Question: I'm continuing on making a Loot Bot simulator and I've nearly finished the Item Log! The button works and lists the items collected. Now I want it to colour the text based on whether it was Normal, Rare, Epic or Legendary. It says what type of rarity it is at the start of it. Any easy ways?
Also I want it to show the amount of Legendaries, Epics, Rares and Normals they have. It should be in the image below as well.
The blue bit circled is what I want changing:

HTML:
'''
<!DOCTYPE html>
<html>
<head>
<title>Home |OWLBS</title>
<link rel="icon" type="image/png" href="favicon.png">
<link href="css/style.css" rel="stylesheet" type="text/css" />
<link href="css/animate.css" rel="stylesheet" type="text/css">
<link href="https://maxcdn.bootstrapcdn.com/font-awesome/4.6.3/css/font-awesome.min.css" rel="stylesheet" type=text/css>
<link href='https://fonts.googleapis.com/css?family=Open+Sans:300,400,500,600,700' rel='stylesheet' type='text/css'>
<link href='https://fonts.googleapis.com/css?family=Raleway:400,600,700' rel='stylesheet' type='text/css'>
<script src="https://ajax.googleapis.com/ajax/libs/jquery/2.1.4/jquery.min.js"></script>
<script type="text/javascript" src="js/chance.js"></script>
<script type="text/javascript" src="js/loot.js"></script>
<script type="text/javascript" src="js/spec-loot.js"></script>
<script type="text/javascript" src="js/engine.js"></script>
<body>
<header>
<nav>
<div class="grid">
<div class="grid__item large--one-third logo">
<h1>
<a href="index.html" class="logo"><span class="loot">OW</span><span class="junkie">LBS</span></a>
<span class="version">This is not made by me, I edited another file!</span>
</h1>
</div>
<div class="grid__item large--two-thirds medium-down--hide nav">
<ul>
<li><a href="about.html">About</a></li>
<li><a href="changelog.html">Changelog</a></li>
</ul>
</div>
</div>
</nav>
</header>
<div class="wrapper">
<div class="grid">
<div class="grid__item item-section">
<img id="box" src="images/loot-box.png" alt="Loot Box">
<ul id="crate"></ul>
</div>
</div>
</div>
<div class="small-wrapper">
<div class="grid">
<div class="grid__item center">
<a class="btn yellow" onclick="openBox()" onmouseover="shakeBox()">OPEN LOOT BOX</a>
<a class="btn blue btn-toggle" onclick="itemLog(this)" id="plus" href="#">Item Log <i id="bt" aria-hidden="true"></i></a>
<div class="grid__item center">
<ul id="itemlog" style="display: none;" class="in-use"></ul>
</div>
<div class="grid__item center stats">
<div class="grid center">
<div class="grid__item one-quarter small--one-whole">
<p>Normal: <span id="white-stat">0</span></p>
</div>
<div class="grid__item one-quarter small--one-whole">
<p>Rare: <span id="blue-stat">0</span></p>
</div>
<div class="grid__item one-quarter small--one-whole">
<p>Epic: <span id="purple-stat">0</span></p>
</div>
<div class="grid__item one-quarter small--one-whole">
<p>Legendary: <span id="orange-stat">0</span></p>
</div>
</div>
</div>
</div>
<div class="grid__item center">
<div class="note"> Only for overwatch fans!</div>
</div>
</div>
</div>
</body>
</html>
'''
JS(engine):
'''
var crate
var openSound = new Audio('open-box.ogg');
var results = [];
var isRunning = false;
$.fn.extend({
animateCss: function (animationName) {
var animationEnd = 'webkitAnimationEnd mozAnimationEnd MSAnimationEnd oanimationend animationend';
$(this).addClass('animated ' + animationName).one(animationEnd, function() {
$(this).removeClass('animated ' + animationName);
});
}
});
function itemLog(btn) {
var hide = document.getElementById("itemlog")
if (btn.id.match("plus")) {
btn.id = "minus";
hide.style.display = "block";
}
else {
btn.id = "plus";
hide.style.display = "none";
}
}
function openBox(){
if(isRunning == false){
//Reset Crate
results = [];
setTimeout(delay,1750);
setTimeout(hideBox,750);
setTimeout(deleteCards,1050);
openSound.play();
$('#box').animateCss('bounceOutUp');
$('#item0').animateCss('bounceOutUp');
$('#item1').animateCss('bounceOutUp');
$('#item2').animateCss('bounceOutUp');
$('#item3').animateCss('bounceOutUp');
isRunning = true;
}
}
function deleteCards(){
$( "#item0" ).remove();
$( "#item1" ).remove();
$( "#item2" ).remove();
$( "#item3" ).remove();
}
function hideBox(){
$( "#box" ).remove();
}
function delay(){
setTimeout(setBox,250);
}
function setBox(){
for(i = 0; i < 3; i++){
//Randomize Loot
crate = chance.weighted(loot, weights);
results.push(crate);
console.log(crate);
}
cratespec = chance.weighted(specloot, specweights);
results.push(cratespec);
endresults = chance.shuffle(results);
displayBox();
}
function displayBox(){
//Add to list
for(i = 0; i < endresults.length; i++){
var ul = document.getElementById("crate");
var li = document.createElement("li");
var span = document.createElement("span");
var node = document.createElement("LI");
span.appendChild(document.createTextNode(endresults[i]));
li.setAttribute("id", "item" + i);
ul.appendChild(li);
li.appendChild(span);
//Check Quality and Strip
var str = $("#item" + i).text();
console.log(str);
var textnode = document.createTextNode(str);
node.appendChild(textnode)
document.getElementById("itemlog").appendChild(node);
if(endresults[i].indexOf("Normal") !=-1){
$("#item" + i).addClass("normal animated bounceInDown");
$("#item" + i ).find('span').text(str.substring(7));
}
if (endresults[i].indexOf("Rare") !=-1){
$("#item" + i).addClass("rare animated bounceInDown");
$("#item" + i).find('span').text(str.substring(5));
}
if(endresults[i].indexOf("Epic") !=-1){
$("#item" + i).addClass("epic animated bounceInDown");
$("#item" + i).find('span').text(str.substring(5));
}
if(endresults[i].indexOf("Lgnd") !=-1){
$("#item" + i).addClass("legendary animated bounceInDown");
$("#item" + i).find('span').text(str.substring(5));
}
//Check Hero
//Generic
if(endresults[i].indexOf("Spray") || endresults[i].indexOf("Coins") !=-1){
$("#item" + i).addClass("generic");
}
//orisa
if(endresults[i].indexOf("Orisa") !=-1){
$("#item" + i).addClass("orisa");
}
//sombra
if(endresults[i].indexOf("Sombra") !=-1){
$("#item" + i).addClass("sombra");
}
//ana
if(endresults[i].indexOf("Ana") !=-1){
$("#item" + i).addClass("ana");
}
//bastion
if(endresults[i].indexOf("Bastion") !=-1){
$("#item" + i).addClass("bastion");
}
//dva
if(endresults[i].indexOf("D.Va") !=-1){
$("#item" + i).addClass("dva");
}
//genji
if(endresults[i].indexOf("Genji") !=-1){
$("#item" + i).addClass("genji");
}
//hanzo
if(endresults[i].indexOf("Hanzo") !=-1){
$("#item" + i).addClass("hanzo");
}
//junkrat
if(endresults[i].indexOf("Junkrat") !=-1){
$("#item" + i).addClass("junkrat");
}
//lucio
if(endresults[i].indexOf("Lucio") !=-1){
$("#item" + i).addClass("lucio");
}
//McCree
if(endresults[i].indexOf("McCree") !=-1){
$("#item" + i).addClass("mccree");
}
//Reaper
if(endresults[i].indexOf("Reaper") !=-1){
$("#item" + i).addClass("reaper");
}
//Mei
if(endresults[i].indexOf("Mei") !=-1){
$("#item" + i).addClass("mei");
}
//Mercy
if(endresults[i].indexOf("Mercy") !=-1){
$("#item" + i).addClass("mercy");
}
//Pharah
if(endresults[i].indexOf("Pharah") !=-1){
$("#item" + i).addClass("pharah");
}
//Reinhardt
if(endresults[i].indexOf("Reinhardt") !=-1){
$("#item" + i).addClass("reinhardt");
}
//Roadhog
if(endresults[i].indexOf("Roadhog") !=-1){
$("#item" + i).addClass("roadhog");
}
//Solider76
if(endresults[i].indexOf("Soldier: 76") !=-1){
$("#item" + i).addClass("soldier");
}
//Symmetra
if(endresults[i].indexOf("Symmetra") !=-1){
$("#item" + i).addClass("symmetra");
}
//Torbjorn
if(endresults[i].indexOf("Torbjorn") !=-1){
$("#item" + i).addClass("torbjorn");
}
//Tracer
if(endresults[i].indexOf("Tracer") !=-1){
$("#item" + i).addClass("tracer");
}
//Widowmaker
if(endresults[i].indexOf("Widowmaker") !=-1){
$("#item" + i).addClass("widowmaker");
}
//Winston
if(endresults[i].indexOf("Winston") !=-1){
$("#item" + i).addClass("winston");
}
//Zarya
if(endresults[i].indexOf("Zarya") !=-1){
$("#item" + i).addClass("zarya");
}
//Zenyatta
if(endresults[i].indexOf("Zenyatta") !=-1){
$("#item" + i).addClass("zenyatta");
}
}
isRunning = false;
}
function shakeBox(){
$("#box").addClass("shakebox");
setTimeout(removeShake,820);
}
function removeShake(){
$("#box").removeClass("shakebox");
setTimeout(shakeBox,1820);
}
'''
<URL>
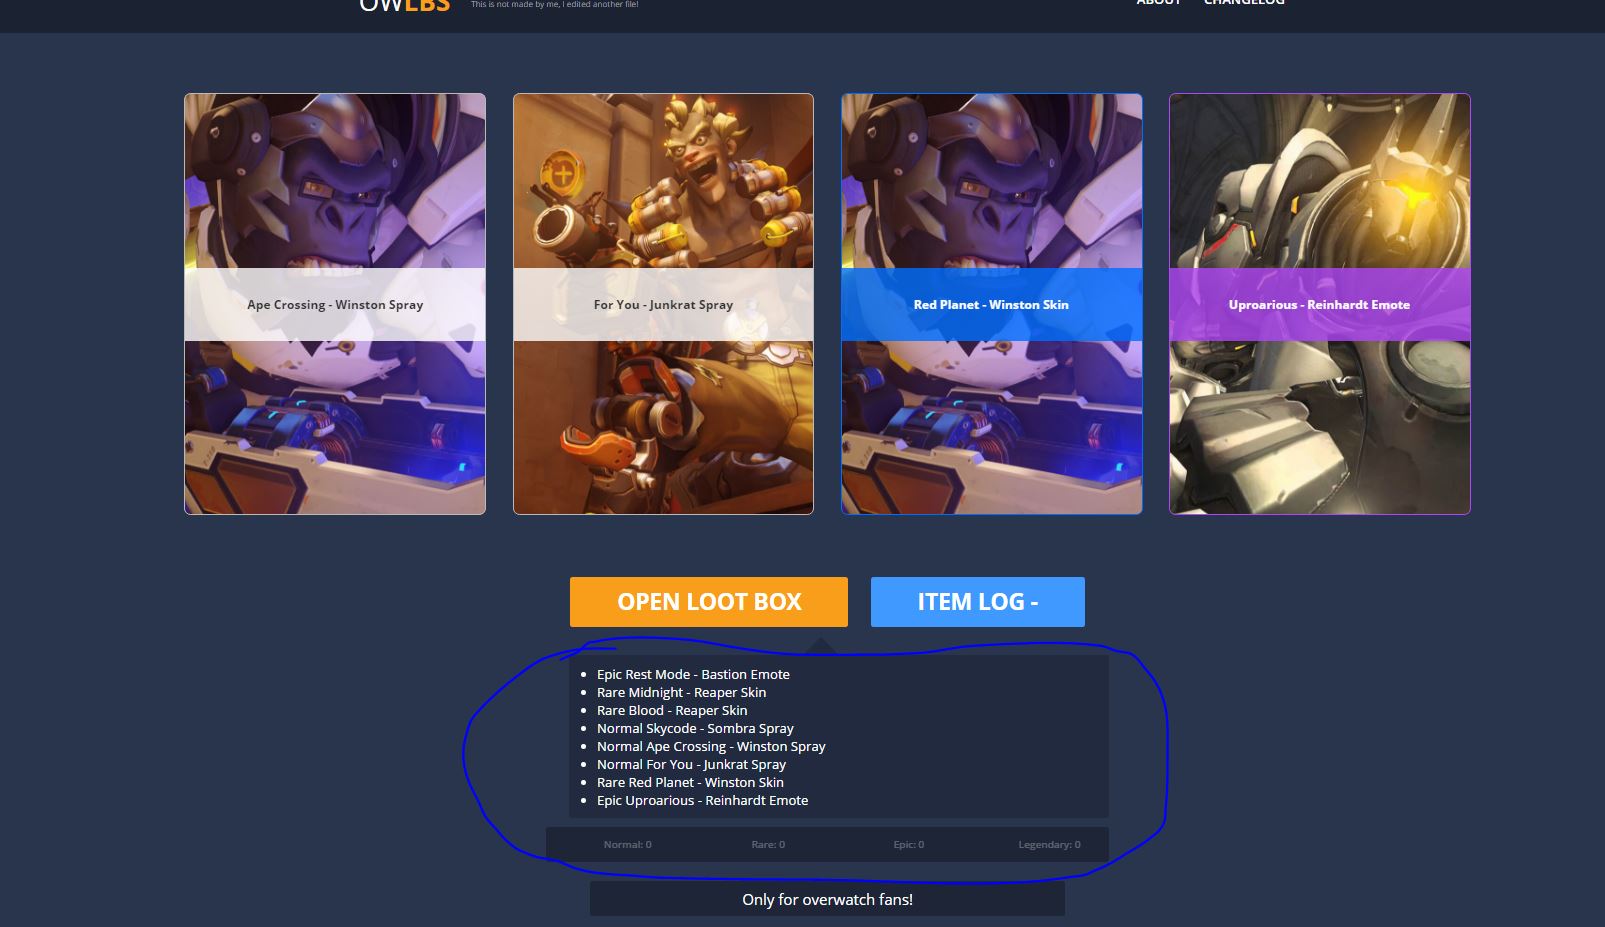
Answer: Looks like you're already adding some classes to your list items, mainly 'normal', 'rare', 'epic', and 'legendary'. Why not add some corresponding CSS rules? For example:
'''
.normal {
color: gray;
}
.rare {
color: green;
}
.epic {
color: purple;
}
.legendary {
color: gold;
}
'''
You should try to add the same classes to your 'textnodes' as you are to your cards, then use those classes for the appropriate CSS. For example:
'''
//Check Quality and Strip
var str = $("#item" + i).text();
console.log(str);
var textnode = document.createTextNode(str);
document.getElementById("itemlog").appendChild(node);
if(endresults[i].indexOf("Normal") !=-1){
$("#item" + i).addClass("normal animated bounceInDown");
$("#item" + i ).find('span').text(str.substring(7));
// Add 'normal' class to textnode
textnode.className = 'normal';
}
if (endresults[i].indexOf("Rare") !=-1){
$("#item" + i).addClass("rare animated bounceInDown");
$("#item" + i).find('span').text(str.substring(5));
// etc.
textnode.className = 'rare';
}
if(endresults[i].indexOf("Epic") !=-1){
$("#item" + i).addClass("epic animated bounceInDown");
$("#item" + i).find('span').text(str.substring(5));
textnode.className = 'epic';
}
if(endresults[i].indexOf("Lgnd") !=-1){
$("#item" + i).addClass("legendary animated bounceInDown");
$("#item" + i).find('span').text(str.substring(5));
textnode.className = 'legendary';
}
node.appendChild(textnode);
'''